Field crop: maize
Growth stage: 2
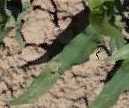
Species: maize